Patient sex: F
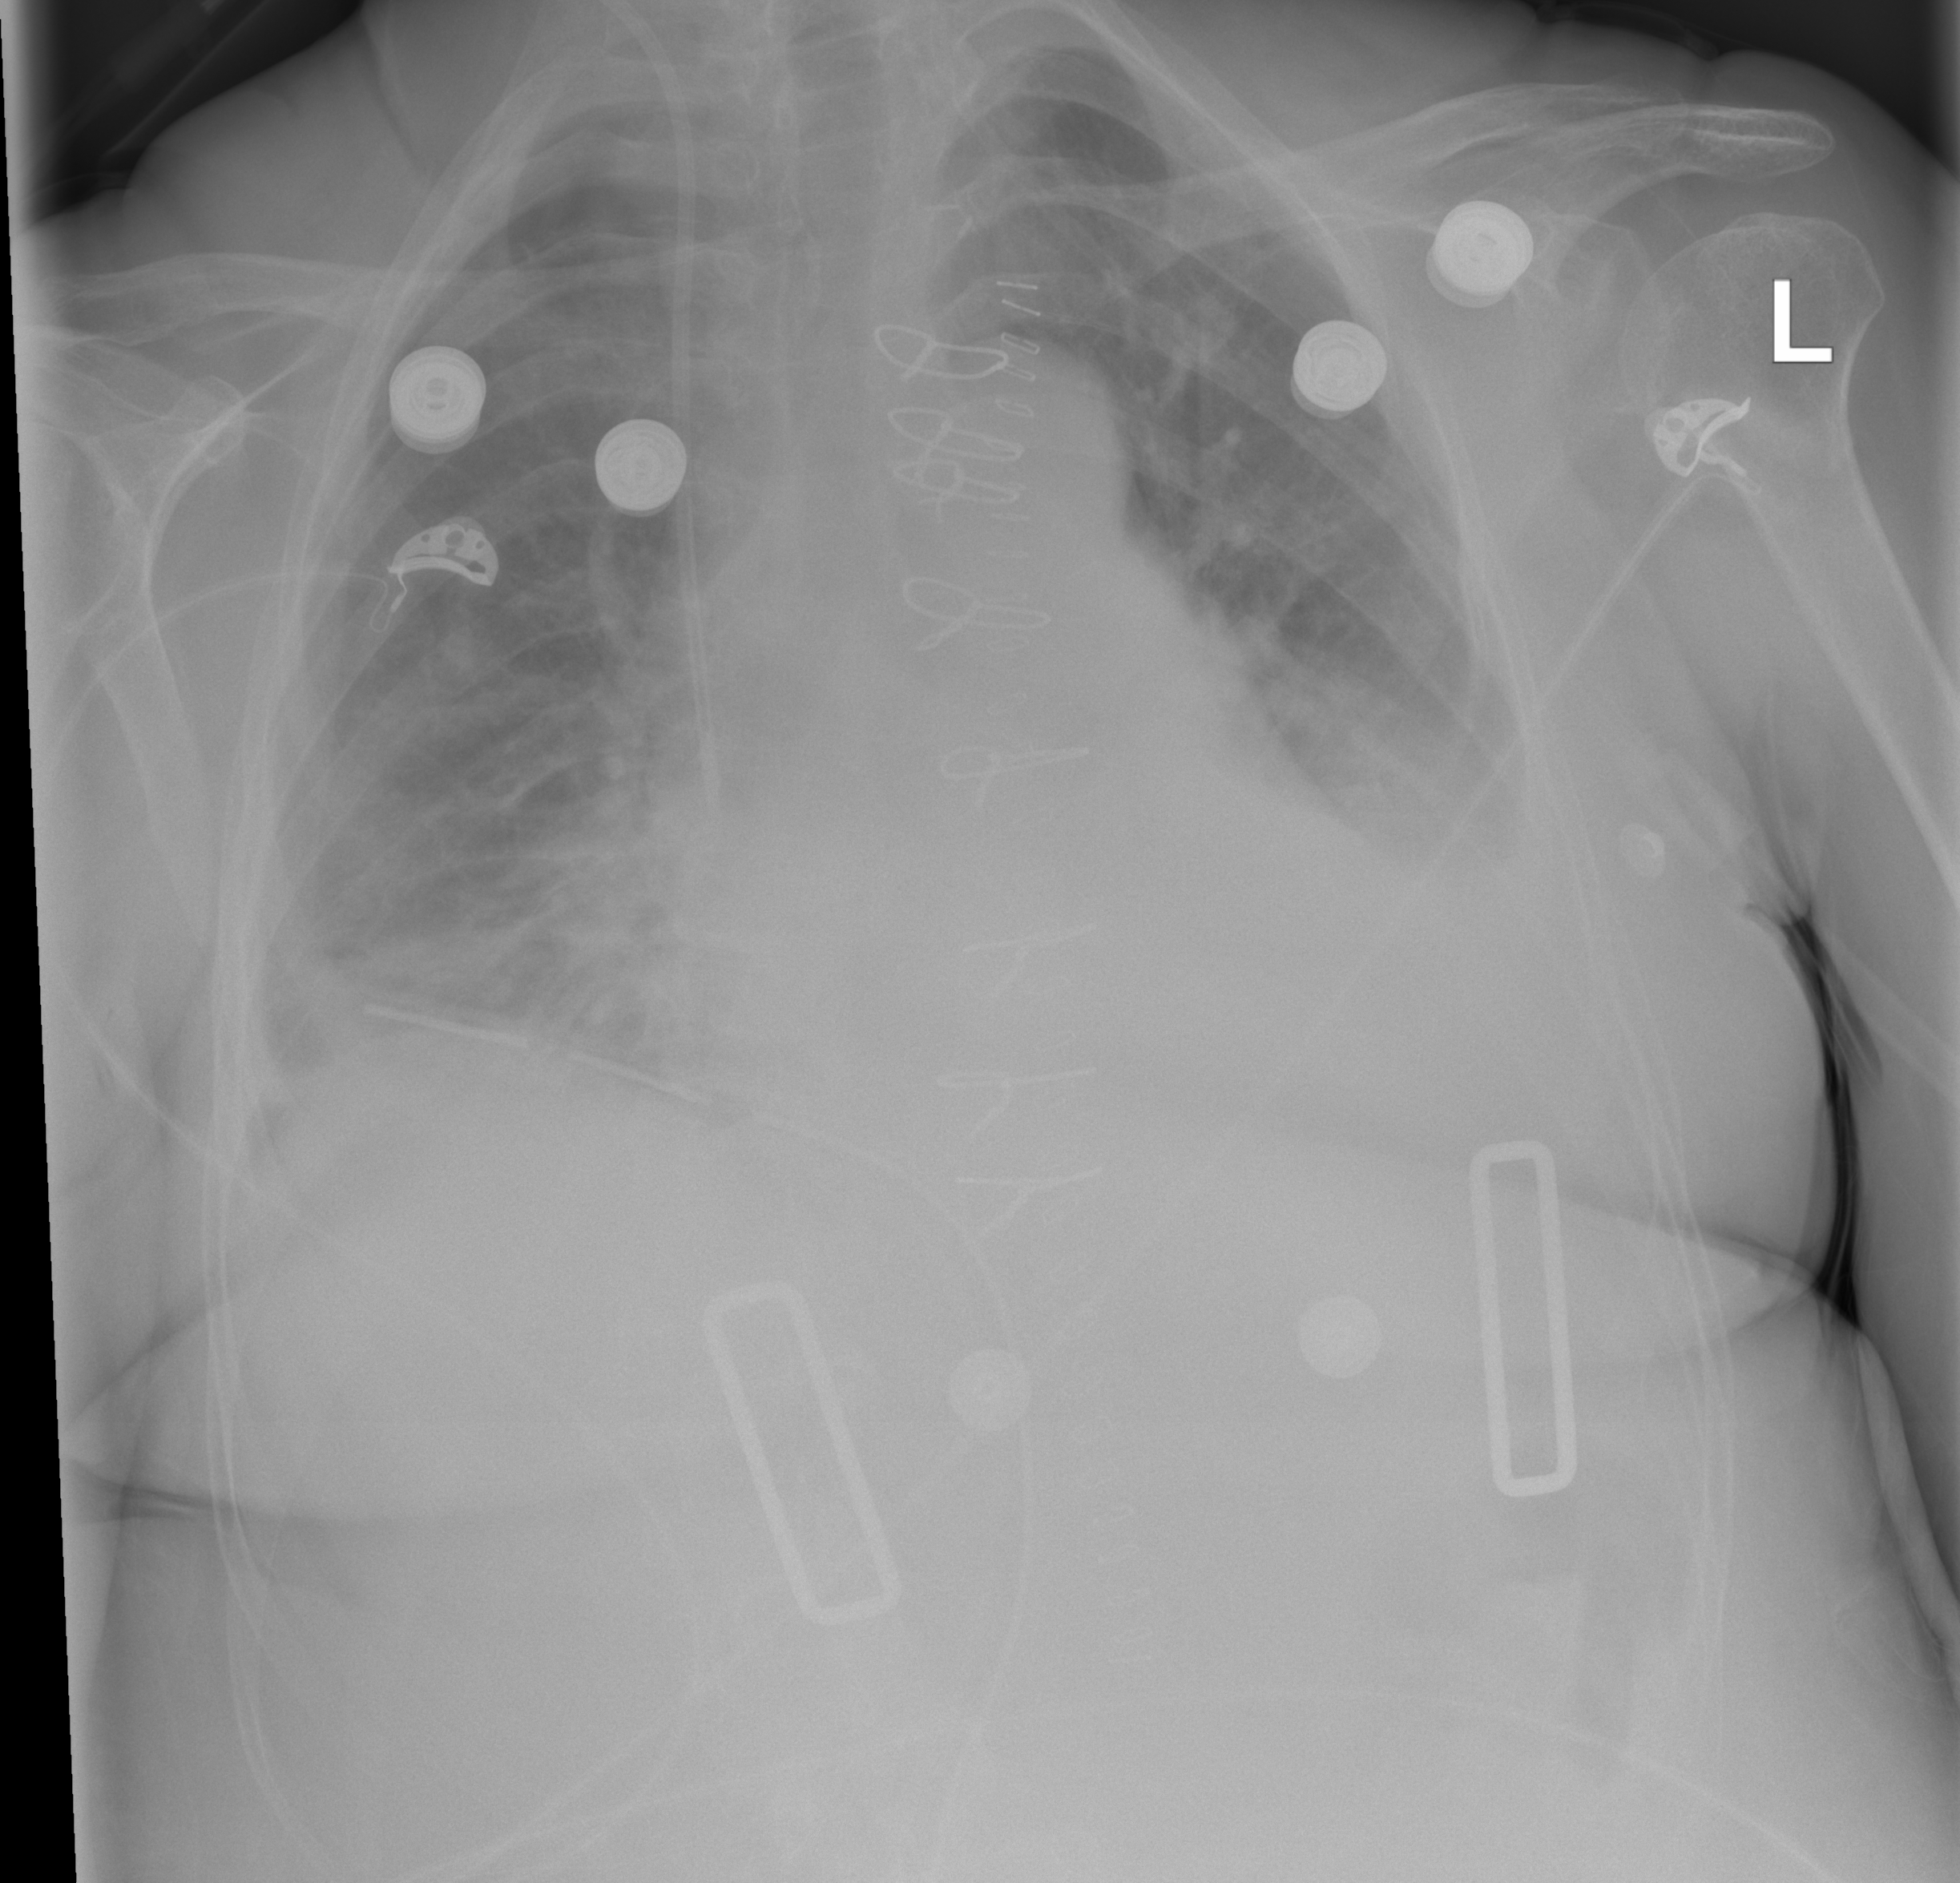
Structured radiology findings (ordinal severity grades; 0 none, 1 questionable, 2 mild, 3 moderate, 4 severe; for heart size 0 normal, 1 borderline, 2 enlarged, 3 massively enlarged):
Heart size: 2
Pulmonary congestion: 0
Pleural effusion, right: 0
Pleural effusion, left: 3
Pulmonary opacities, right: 2
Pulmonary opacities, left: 0
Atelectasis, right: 1
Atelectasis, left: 1